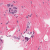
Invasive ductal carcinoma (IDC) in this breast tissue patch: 0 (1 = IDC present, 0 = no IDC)